Interaction volume radius: 5 \u00c5
Interaction volume height: 25 \u00c5
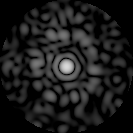
Disorder parameter: 0.8073